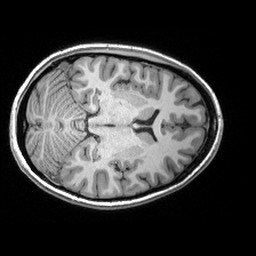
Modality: T1w
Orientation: axial
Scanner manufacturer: siemens
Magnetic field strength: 3 T
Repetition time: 2.53 s
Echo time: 0.00299 s